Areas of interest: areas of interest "Educational"
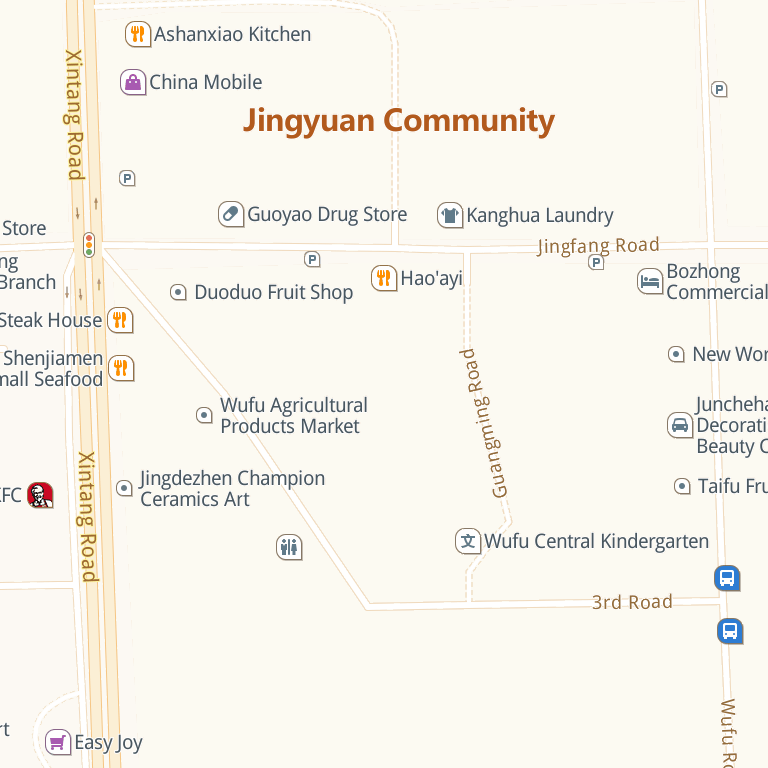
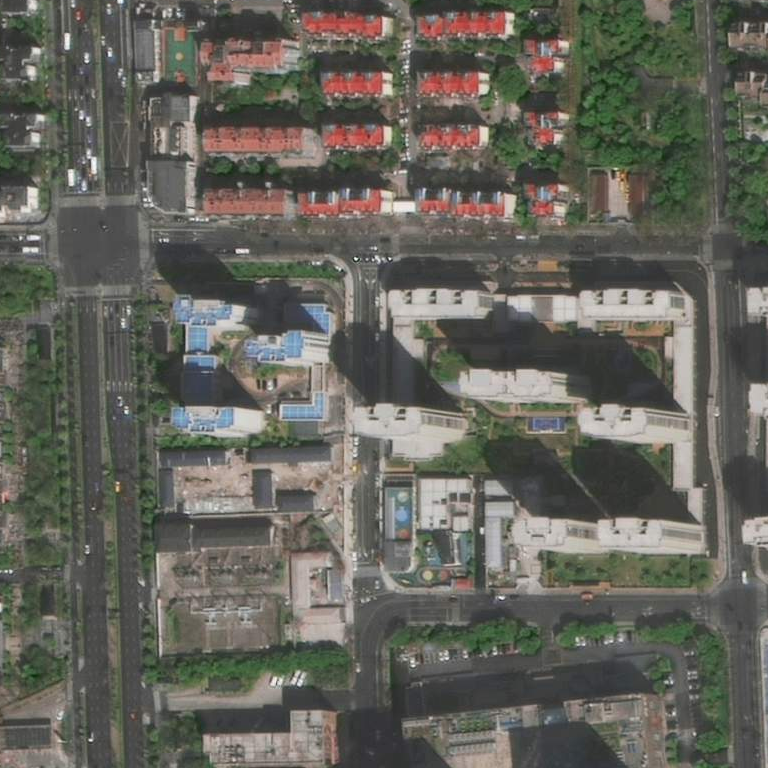